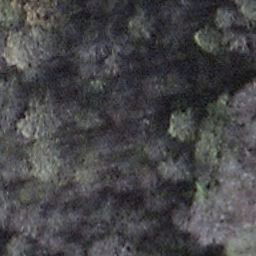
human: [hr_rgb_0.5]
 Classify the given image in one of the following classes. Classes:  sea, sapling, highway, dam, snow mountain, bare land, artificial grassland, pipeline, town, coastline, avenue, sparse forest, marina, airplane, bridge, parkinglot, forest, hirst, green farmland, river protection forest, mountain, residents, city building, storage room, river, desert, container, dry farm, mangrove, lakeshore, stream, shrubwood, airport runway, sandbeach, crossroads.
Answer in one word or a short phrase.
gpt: shrubwood